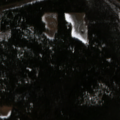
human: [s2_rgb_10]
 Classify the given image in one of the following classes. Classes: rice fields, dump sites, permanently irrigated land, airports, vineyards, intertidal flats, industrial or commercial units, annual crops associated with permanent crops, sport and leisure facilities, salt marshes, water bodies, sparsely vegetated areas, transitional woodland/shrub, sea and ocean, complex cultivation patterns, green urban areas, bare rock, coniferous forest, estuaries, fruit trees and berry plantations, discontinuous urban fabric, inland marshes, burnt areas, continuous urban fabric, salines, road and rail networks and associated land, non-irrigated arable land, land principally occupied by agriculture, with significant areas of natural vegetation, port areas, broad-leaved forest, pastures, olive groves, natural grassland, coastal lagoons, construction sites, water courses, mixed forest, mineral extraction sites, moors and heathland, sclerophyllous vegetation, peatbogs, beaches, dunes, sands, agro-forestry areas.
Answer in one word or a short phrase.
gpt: coniferous forest, mixed forest